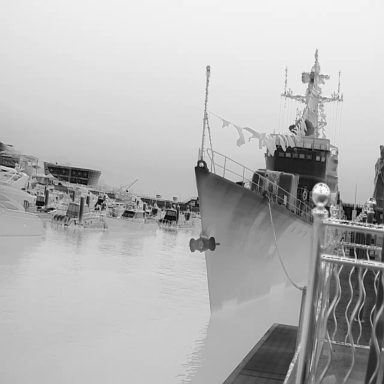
There are two canoes in the infrared image.